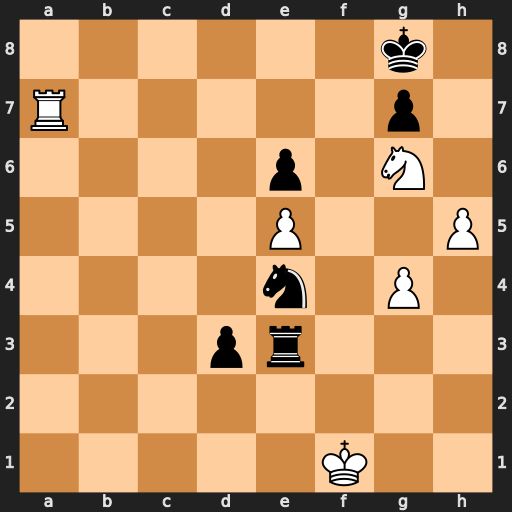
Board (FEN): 6k1/R5p1/4p1N1/4P2P/4n1P1/3pr3/8/5K2
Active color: w
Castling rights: -
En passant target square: -
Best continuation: Ra8+ Kf7 Rf8#